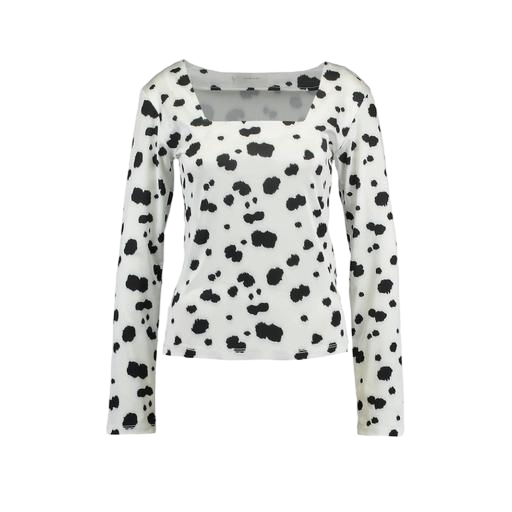
black animal-print sleep top, white and black polka dot shirt, black and white long sleeved shirt, white background